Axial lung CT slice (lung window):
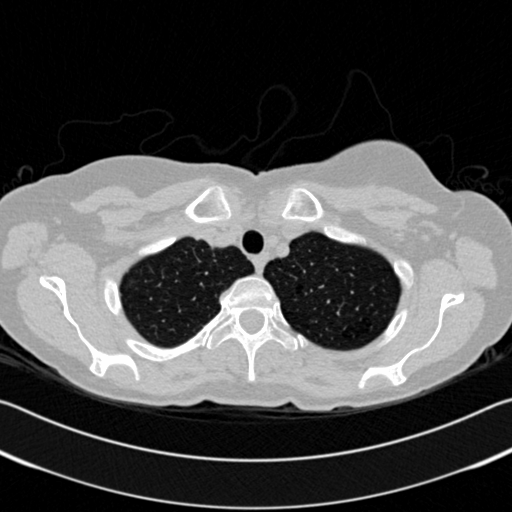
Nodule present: no